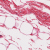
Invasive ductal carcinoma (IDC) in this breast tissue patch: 0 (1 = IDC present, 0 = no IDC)